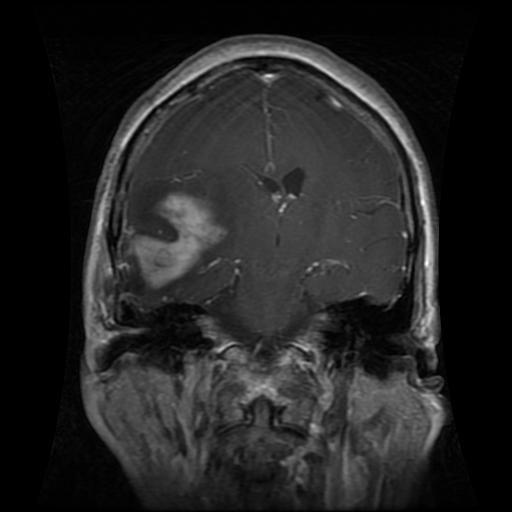
Label: glioma